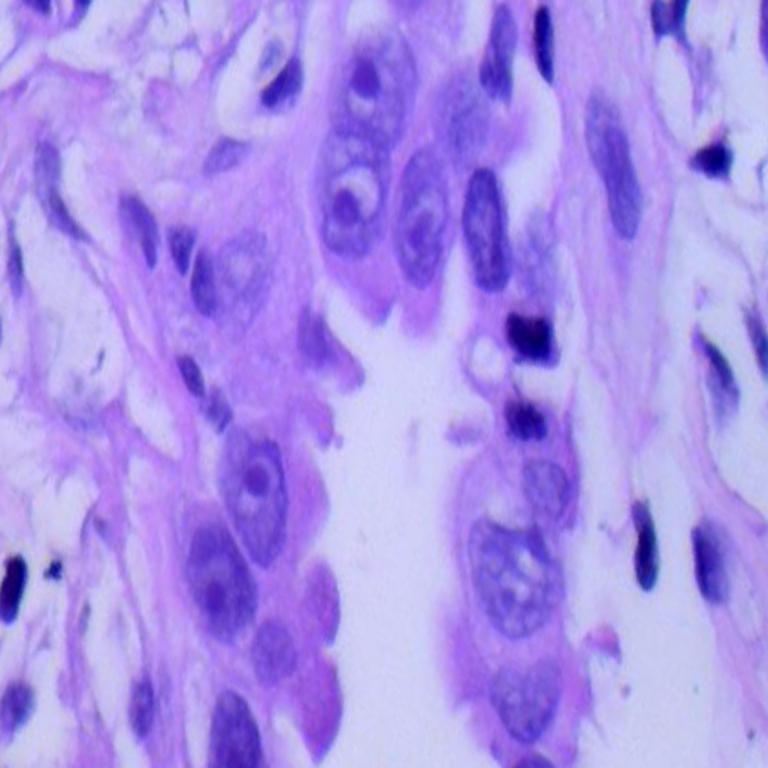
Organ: lung
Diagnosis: adenocarcinomas